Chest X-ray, PA view. Patient: 48 years old, sex M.
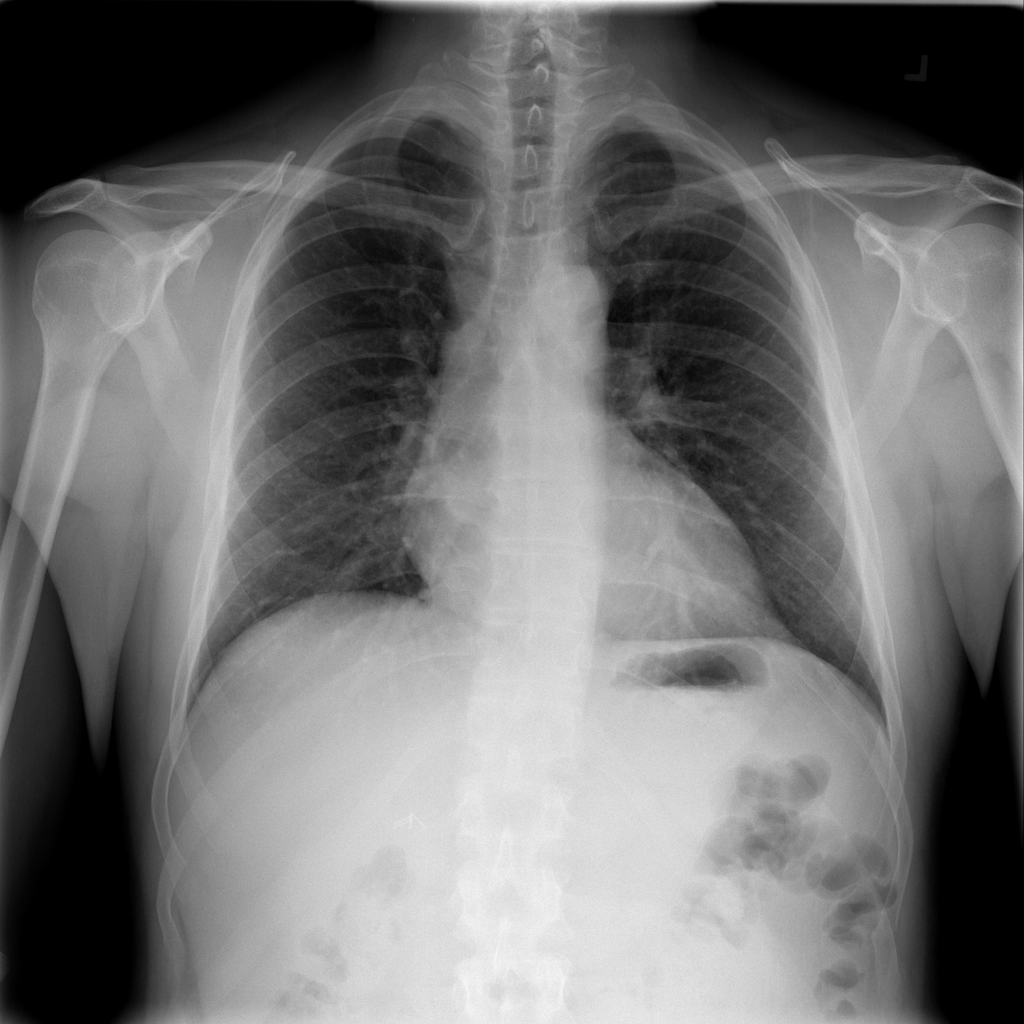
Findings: No Finding